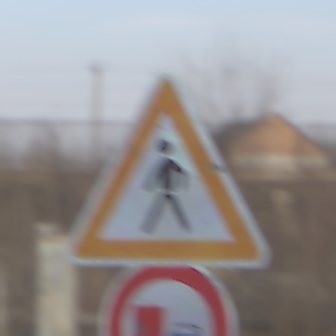
Verkehrszeichen: FussgaengerRechts
Zusatzzeichen unten: UeberholverbotKraftfahrzeuge
Umgebung: Outdoor, Suburban
Tageszeit: SunriseSunset
Wetter: PartlyCloudy
Licht: Natural
Jahreszeit: Winter
Kontrast: MediumContrast